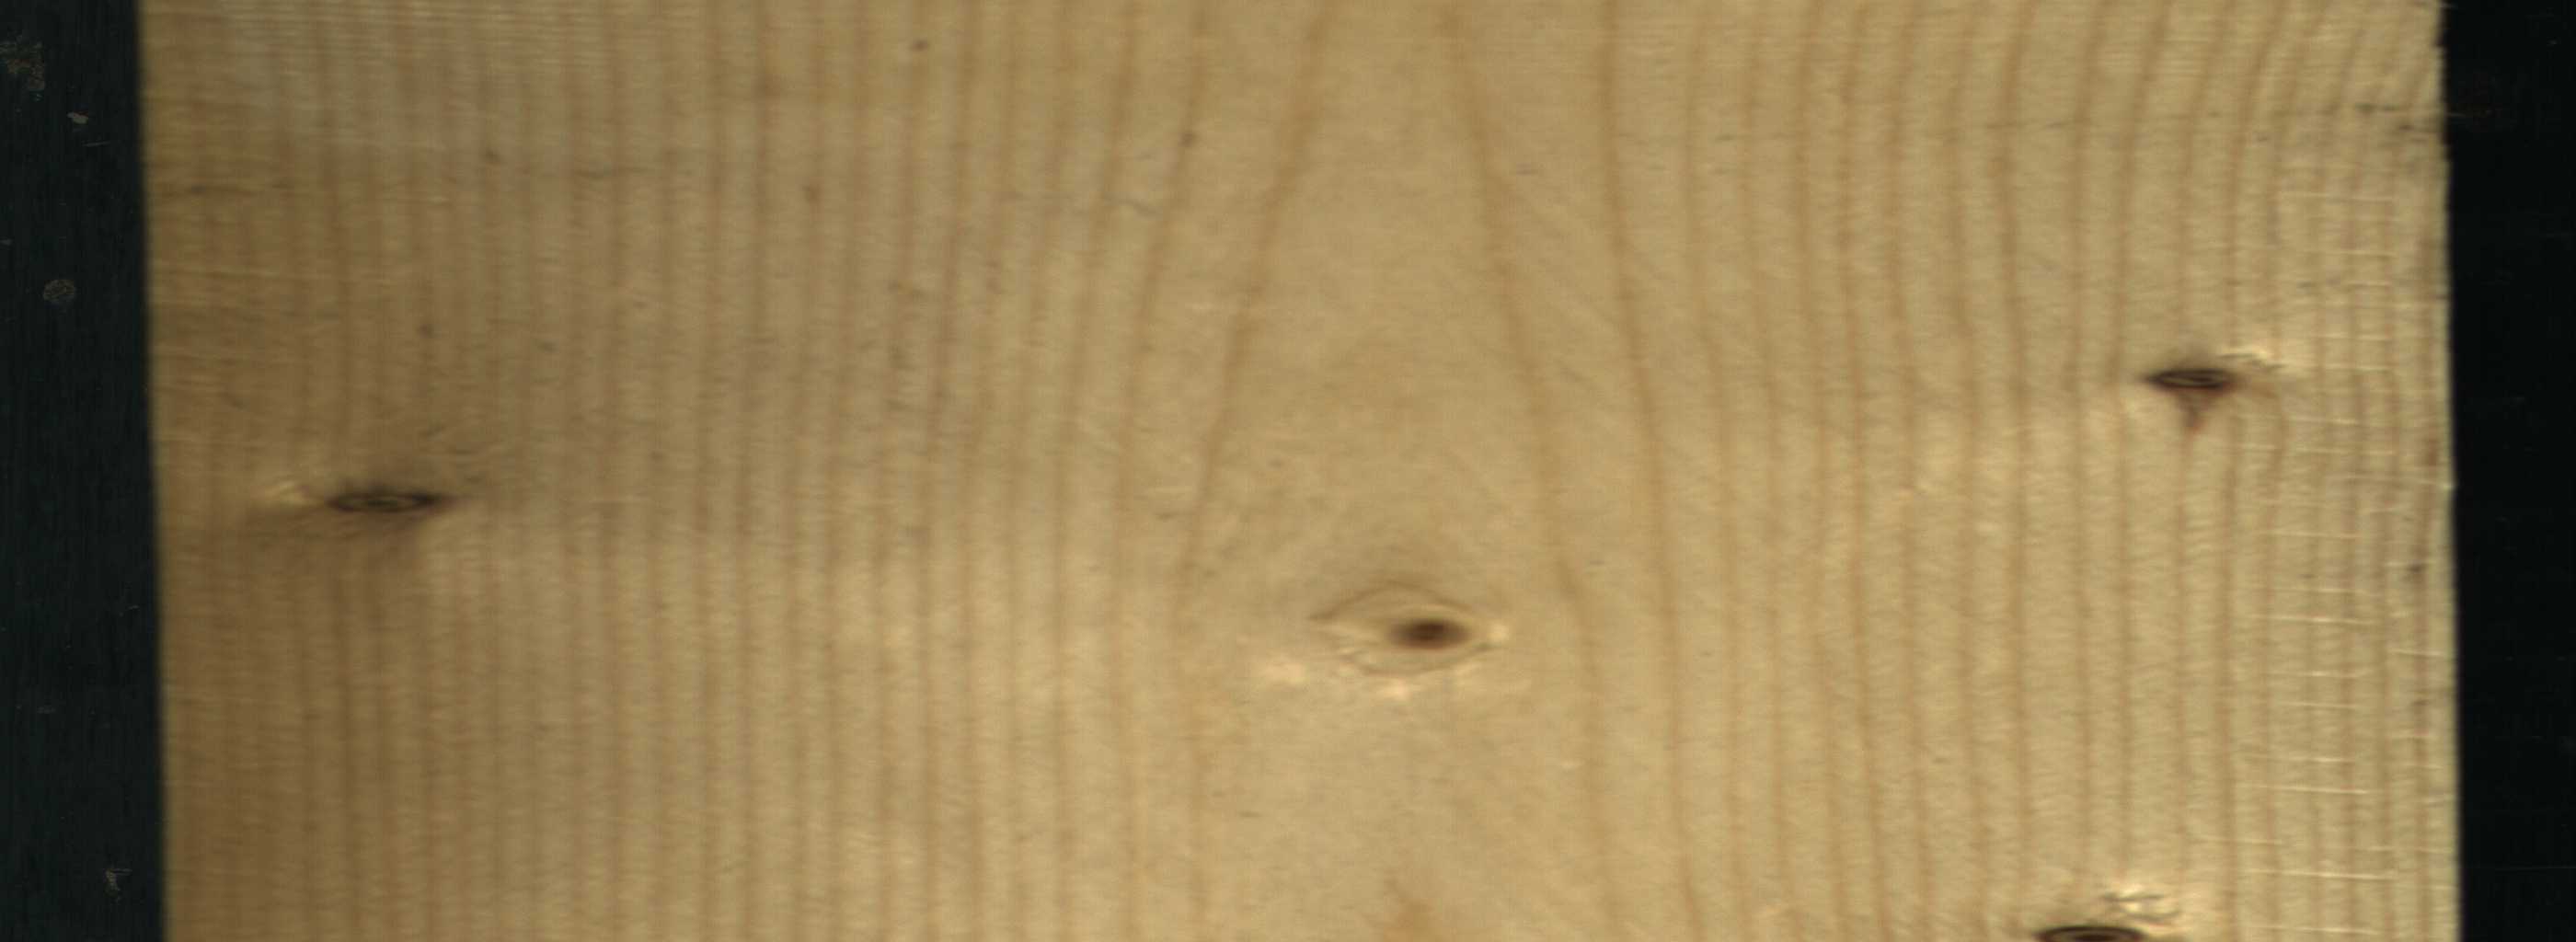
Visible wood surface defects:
Dead_Knot
Dead_Knot
Dead_Knot
Live_Knot